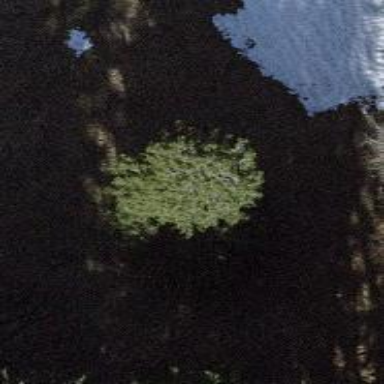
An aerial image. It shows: Single tag "natural: tree."